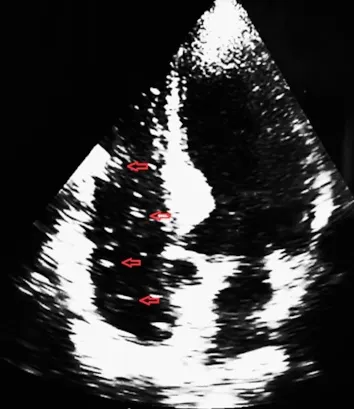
Air bubble in the right ventricle on cardiac ultrasound.
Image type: radiology (ultrasound)